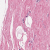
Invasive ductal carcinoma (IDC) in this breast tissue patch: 0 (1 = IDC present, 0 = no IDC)